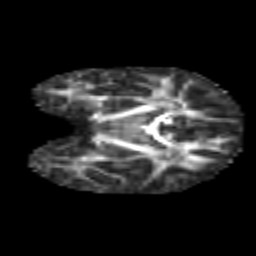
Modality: FA
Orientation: coronal
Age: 6
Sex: male
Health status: healthy